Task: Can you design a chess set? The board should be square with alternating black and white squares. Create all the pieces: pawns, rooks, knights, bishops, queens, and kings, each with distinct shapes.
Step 3964:
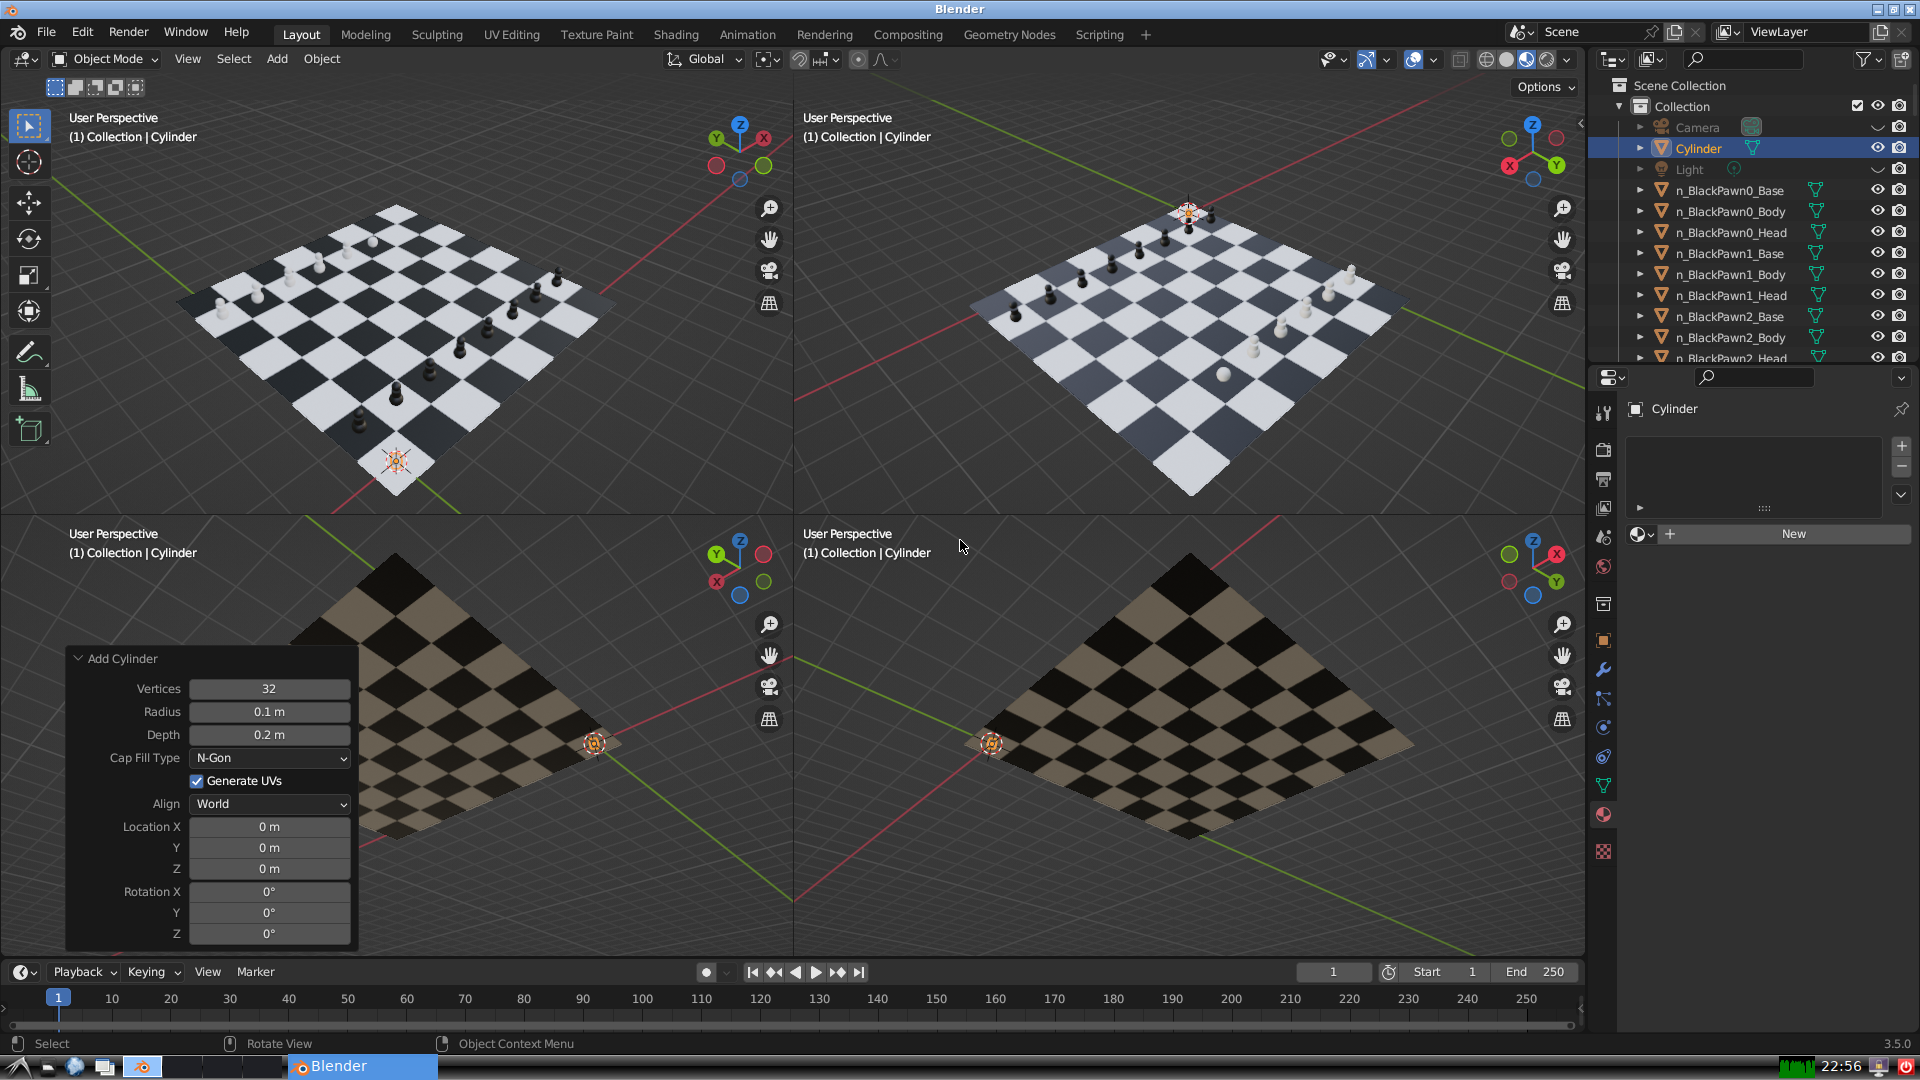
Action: {"mouse_move": [270, 731]}